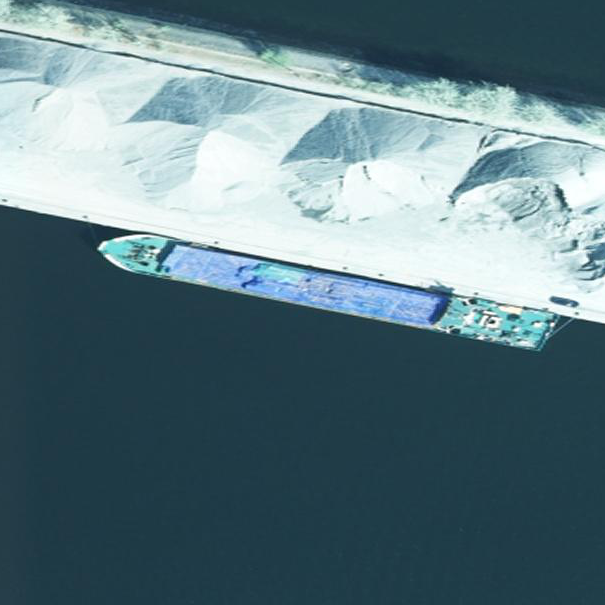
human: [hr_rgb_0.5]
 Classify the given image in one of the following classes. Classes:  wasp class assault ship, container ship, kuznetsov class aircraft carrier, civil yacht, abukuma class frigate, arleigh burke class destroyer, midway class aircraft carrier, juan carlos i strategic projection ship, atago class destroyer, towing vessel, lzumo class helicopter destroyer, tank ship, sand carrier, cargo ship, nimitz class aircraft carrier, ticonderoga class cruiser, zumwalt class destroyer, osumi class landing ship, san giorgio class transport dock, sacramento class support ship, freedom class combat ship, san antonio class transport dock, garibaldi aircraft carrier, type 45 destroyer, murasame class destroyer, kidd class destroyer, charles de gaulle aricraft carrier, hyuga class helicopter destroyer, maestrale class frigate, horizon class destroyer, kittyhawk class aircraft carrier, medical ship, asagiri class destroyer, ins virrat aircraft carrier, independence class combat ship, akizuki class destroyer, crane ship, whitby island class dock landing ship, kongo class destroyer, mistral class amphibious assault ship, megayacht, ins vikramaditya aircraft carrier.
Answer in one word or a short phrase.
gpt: Sand carrier